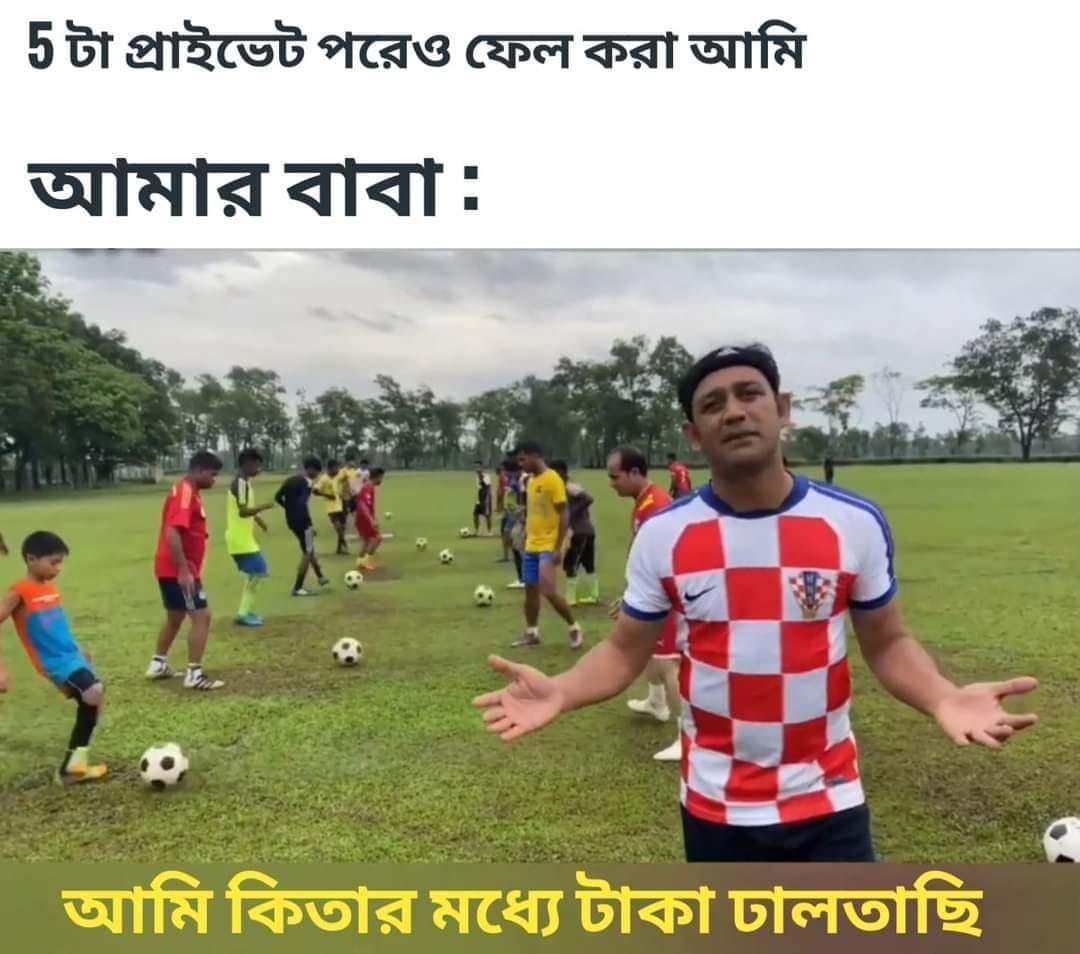
Caption: 5 টা প্রাইভেট পরেও ফেল করা আমি      আমার বাবাঃ     আমি কিতার মধ্যে টাকা ঢালতাছি
Label: non-hate